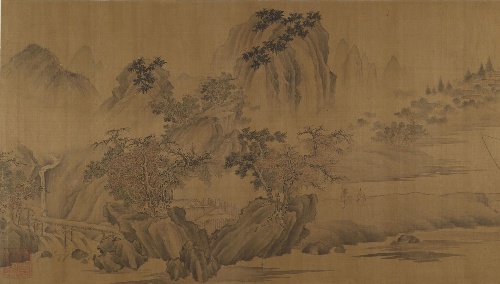
Artist: Unidentified artist|Jing Hao
Artist bio: |active ca. 900–960
Object type: Handscroll
Classification: Paintings
Medium: Handscroll; ink and color on silk
Culture: China
Period: Ming (1368–1644) or Qing (1644–1911) dynasty
Dimensions: 16 3/8 x 52 in. (41.6 x 132.1 cm)
Department: Asian Art
Credit line: H. O. Havemeyer Collection, Bequest of Mrs. H. O. Havemeyer, 1929
Accession year: 1929
Repository: Metropolitan Museum of Art, New York, NY
Tags: Landscapes|Mountains